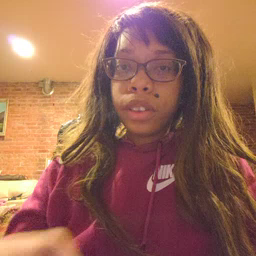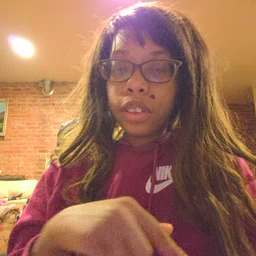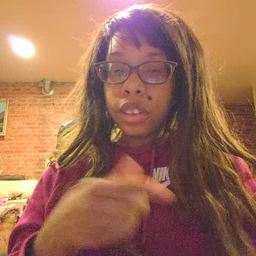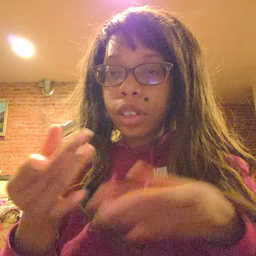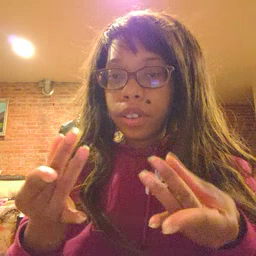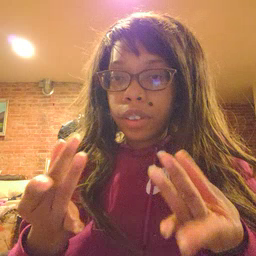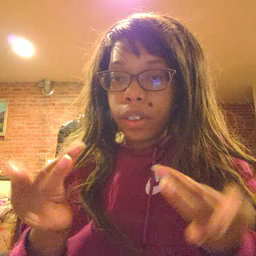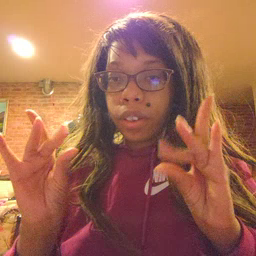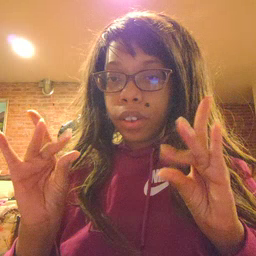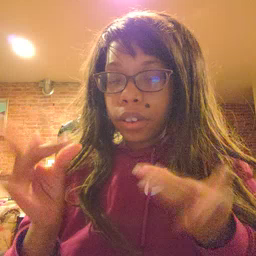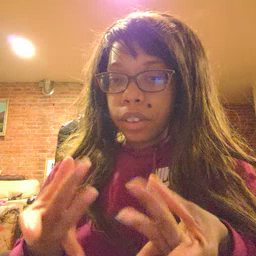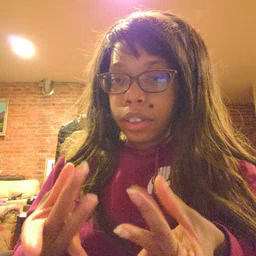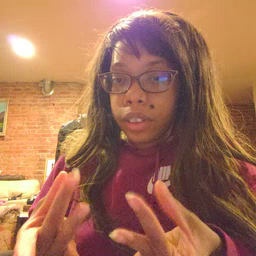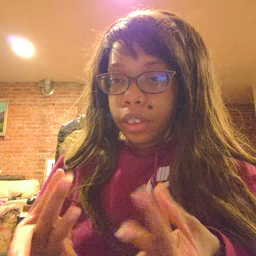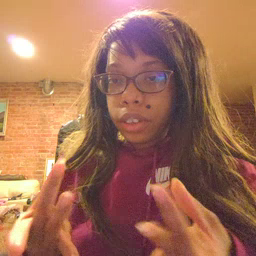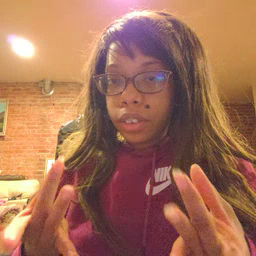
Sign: sticky